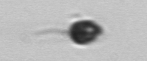
Label: flagellate